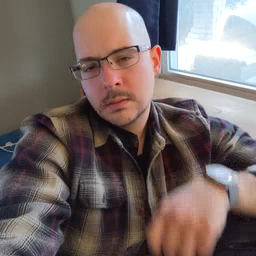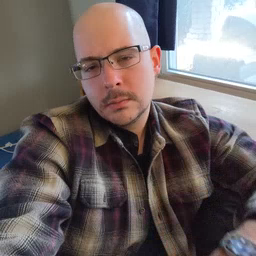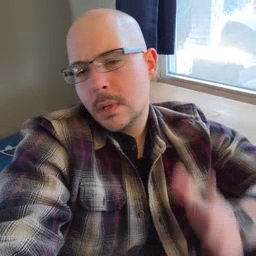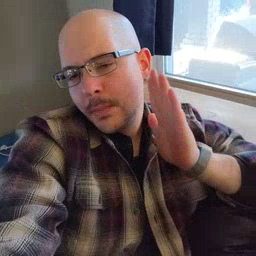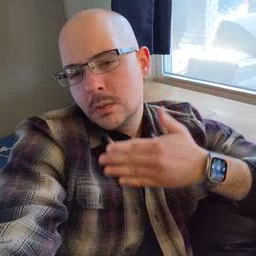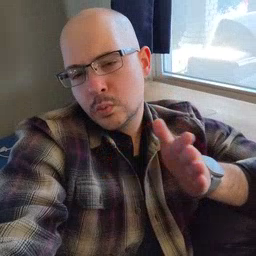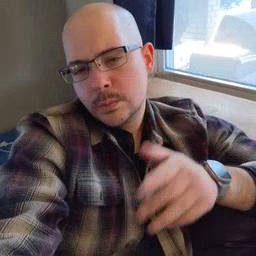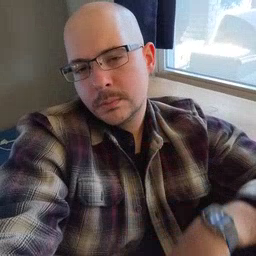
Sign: bedroom